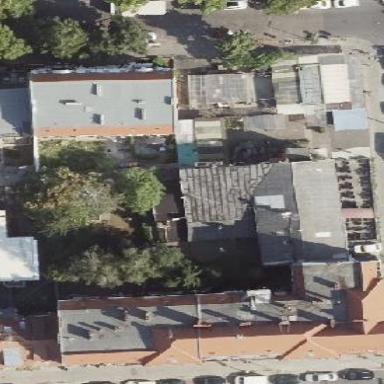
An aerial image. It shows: Gabled building with tar paper roof.